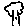
Label: tree